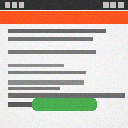
Screen state: on